Interaction volume radius: 5 \u00c5
Interaction volume height: 20 \u00c5
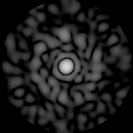
Disorder parameter: 0.8622